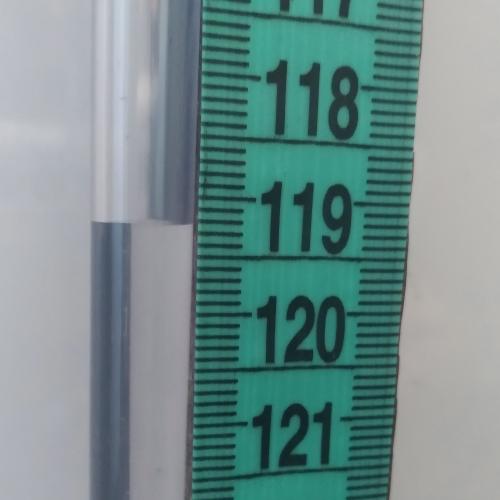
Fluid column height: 119.2 cm